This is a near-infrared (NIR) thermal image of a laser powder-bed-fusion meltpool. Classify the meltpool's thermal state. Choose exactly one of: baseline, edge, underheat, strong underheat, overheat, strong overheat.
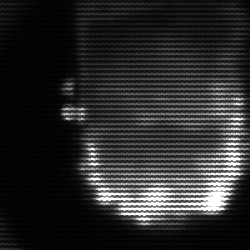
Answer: baseline